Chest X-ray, PA view. Patient: 66 years old, sex M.
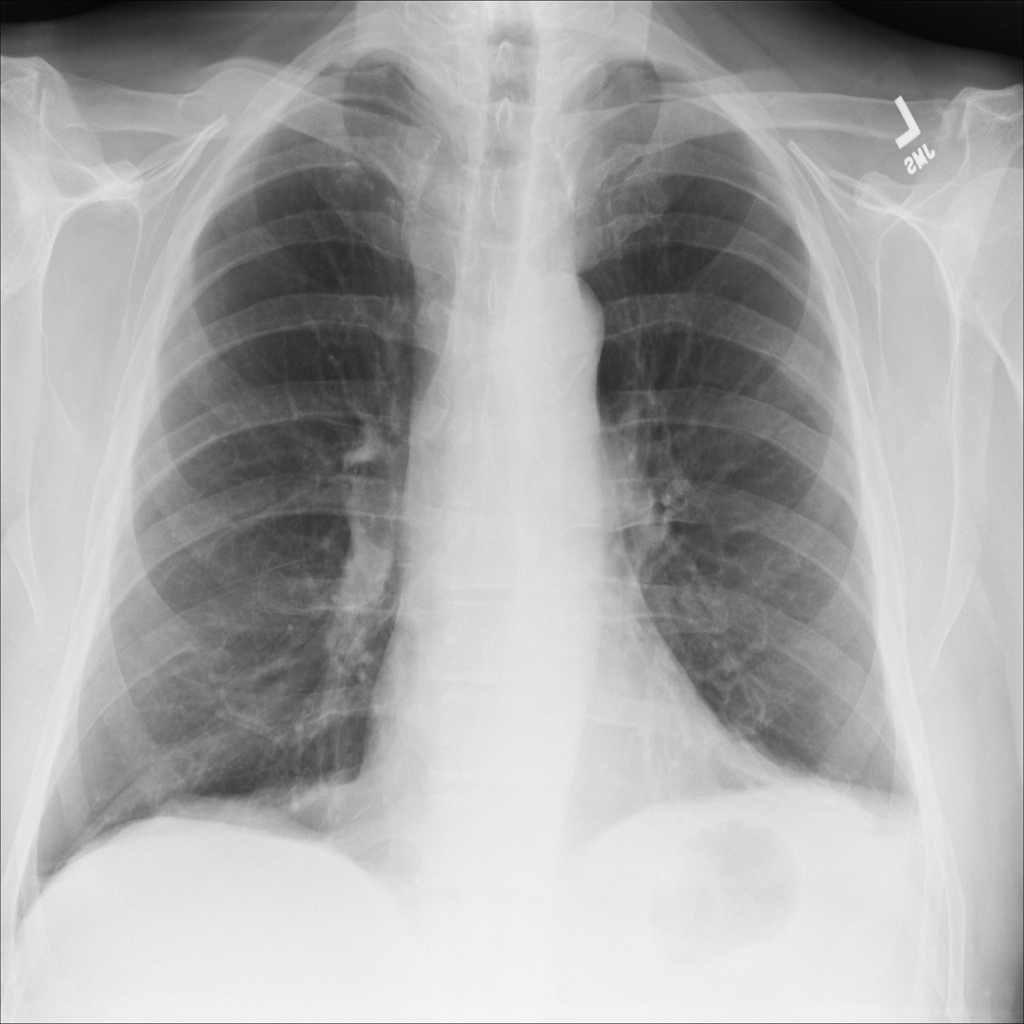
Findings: Atelectasis, Consolidation